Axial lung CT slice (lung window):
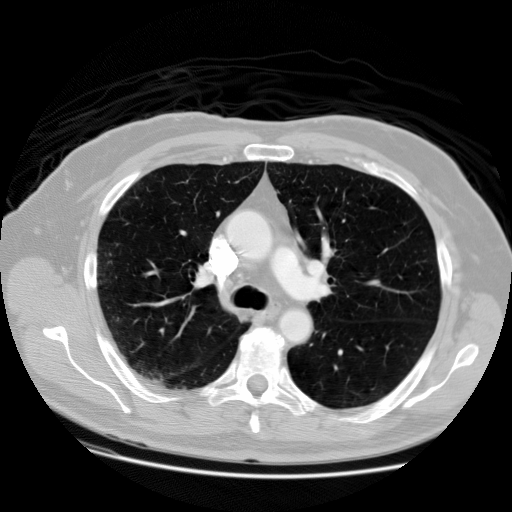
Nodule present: no